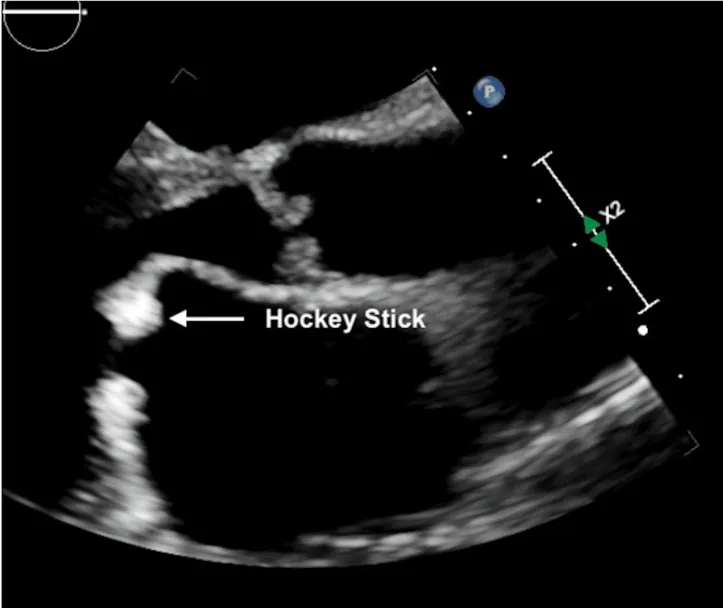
Transthoracic echocardiography parasternal long-axis view showing hockey stick of anterior and posterior mitral valve leaflets.
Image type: radiology (ultrasound)